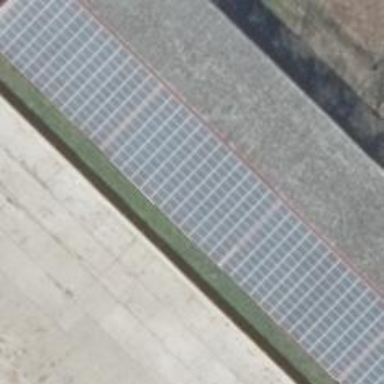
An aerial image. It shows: Solar photovoltaic panel generating electricity through small installation.